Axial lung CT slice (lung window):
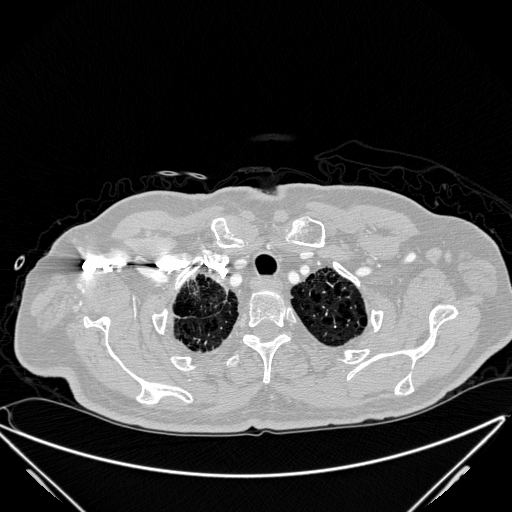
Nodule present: no